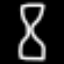
Label: hourglass